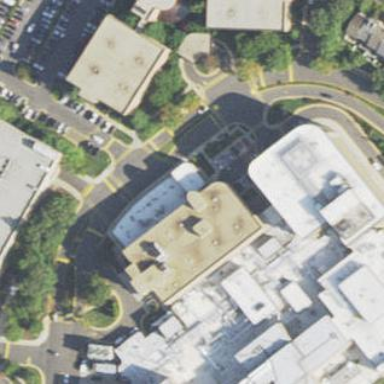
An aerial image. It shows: Part of building is shown in the image.